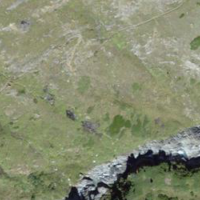
EUNIS habitat code: 26
Species observed at this site:
Aster alpinus